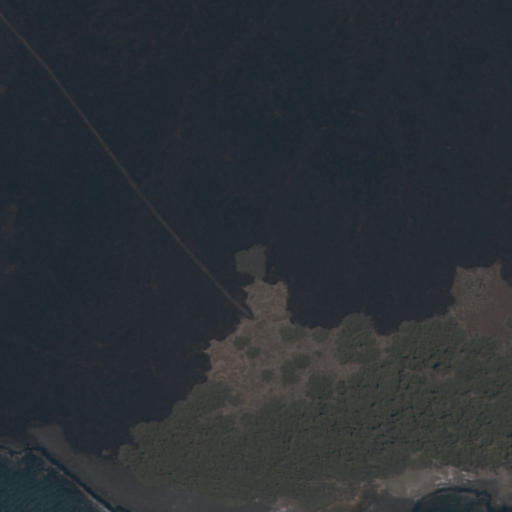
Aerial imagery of mountain in Hawaii named Pu‘ulohena containing only unknown